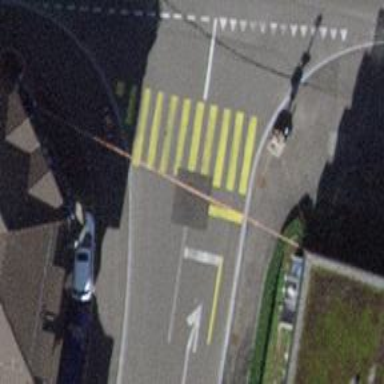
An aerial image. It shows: Road with traffic signals.